Interaction volume radius: 10 \u00c5
Interaction volume height: 15 \u00c5
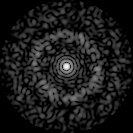
Disorder parameter: 0.8212